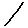
Label: line